Field crop: maize
Growth stage: 1
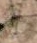
Species: salsola